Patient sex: M
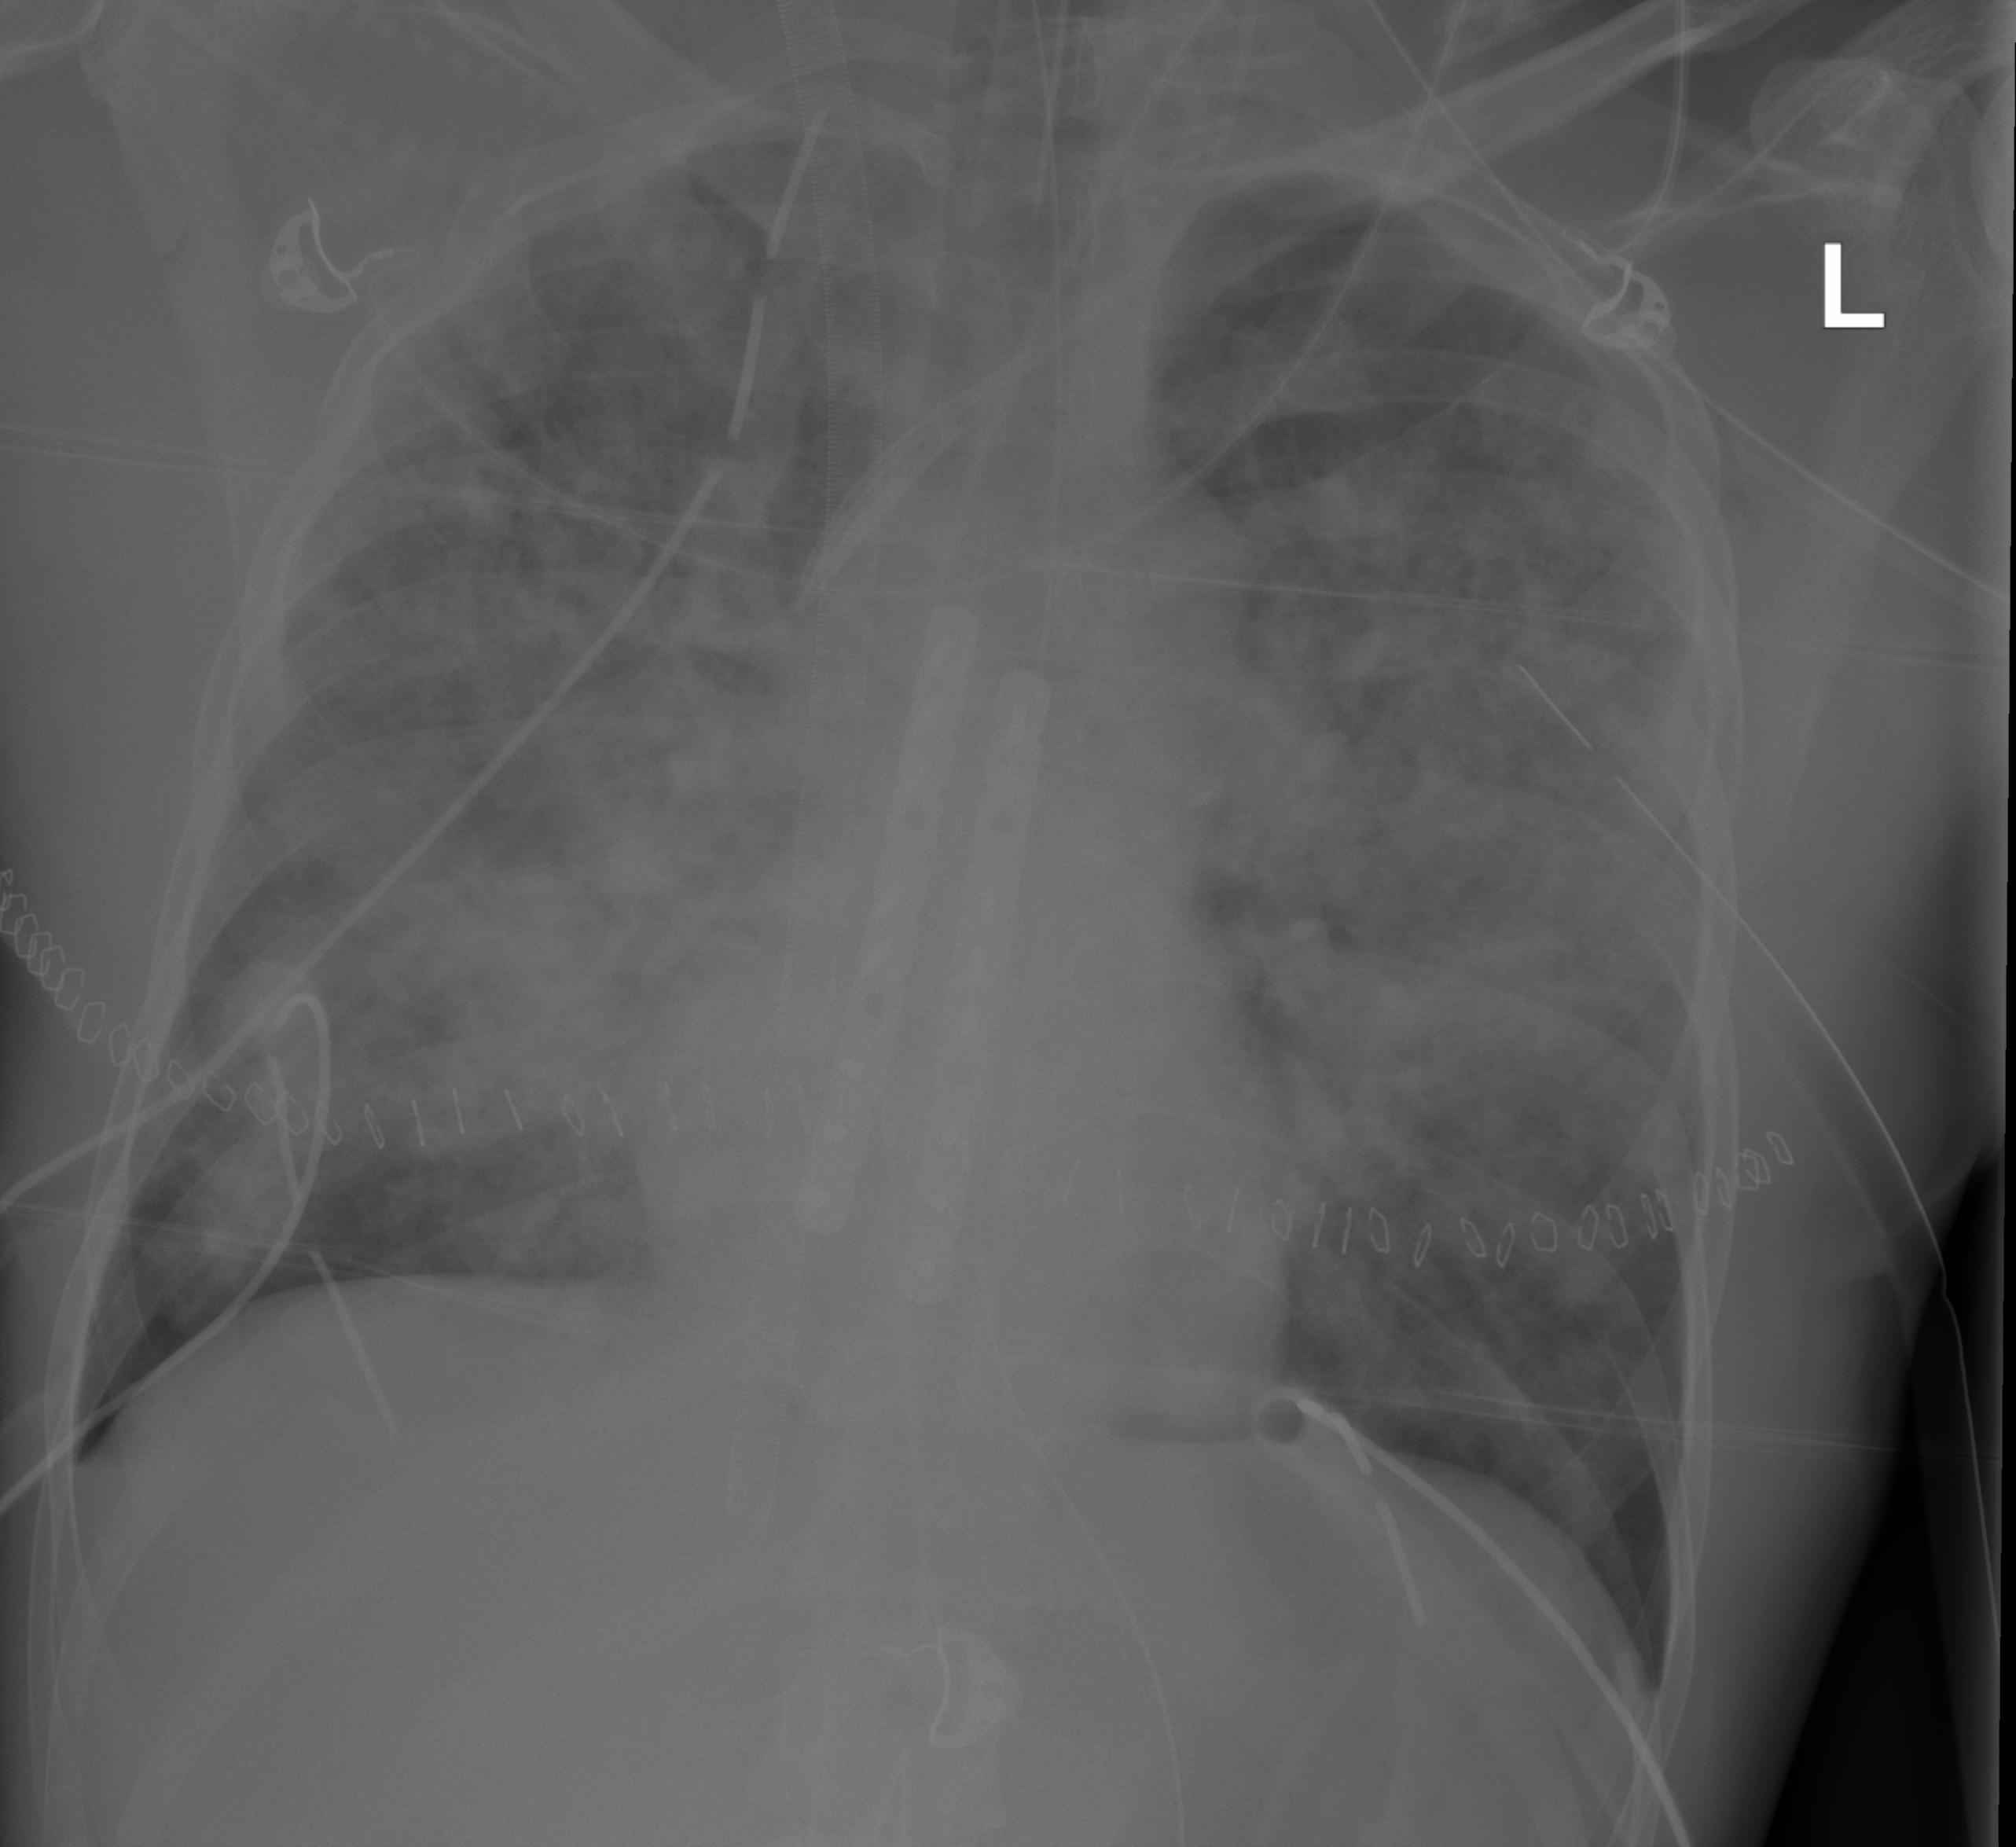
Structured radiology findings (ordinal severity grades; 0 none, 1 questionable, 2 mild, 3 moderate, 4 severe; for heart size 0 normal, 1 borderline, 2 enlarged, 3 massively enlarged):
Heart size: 0
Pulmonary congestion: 3
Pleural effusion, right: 3
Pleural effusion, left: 3
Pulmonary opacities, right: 3
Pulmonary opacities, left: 3
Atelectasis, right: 3
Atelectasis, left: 3